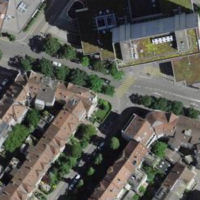
EUNIS habitat code: 54
Species observed at this site:
Corvus corone
Lilium bulbiferum
Lactuca virosa
Parus major
Columba palumbus